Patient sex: M
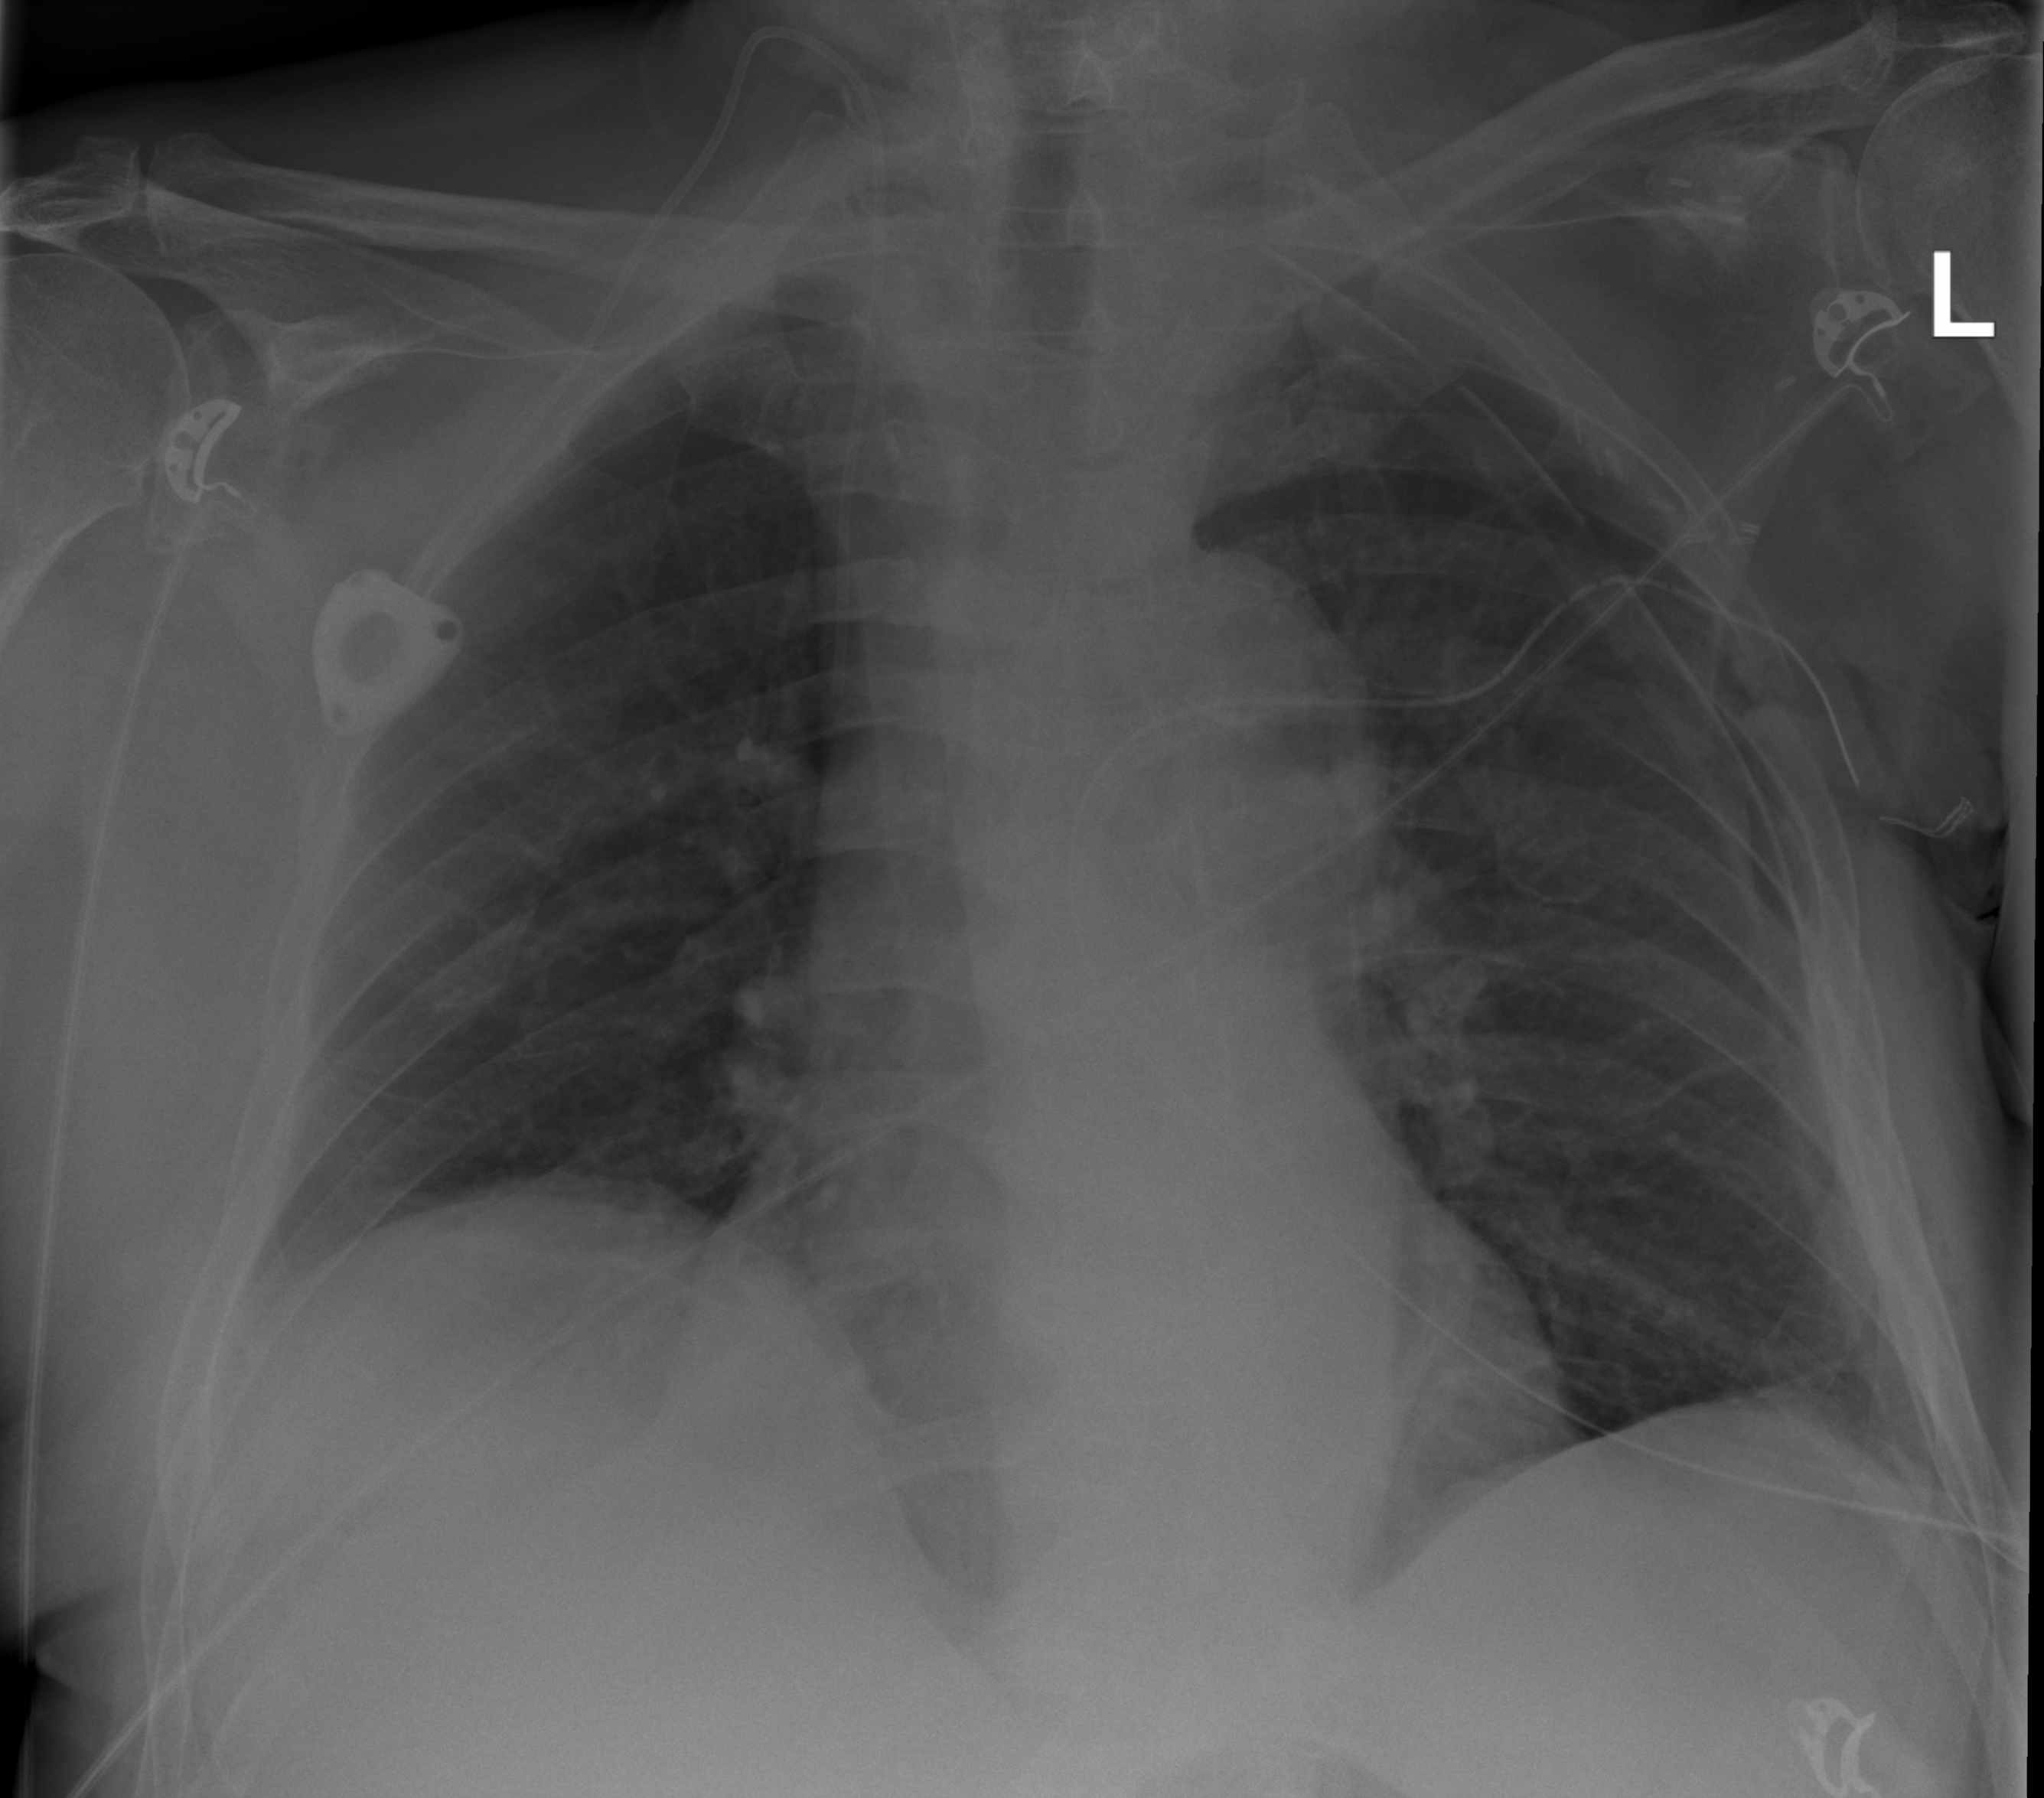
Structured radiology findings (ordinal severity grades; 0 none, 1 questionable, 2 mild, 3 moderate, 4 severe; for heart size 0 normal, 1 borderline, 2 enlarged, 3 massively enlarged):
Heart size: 2
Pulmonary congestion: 1
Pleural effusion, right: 2
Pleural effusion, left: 1
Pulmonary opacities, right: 0
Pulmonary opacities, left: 0
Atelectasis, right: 2
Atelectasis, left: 0